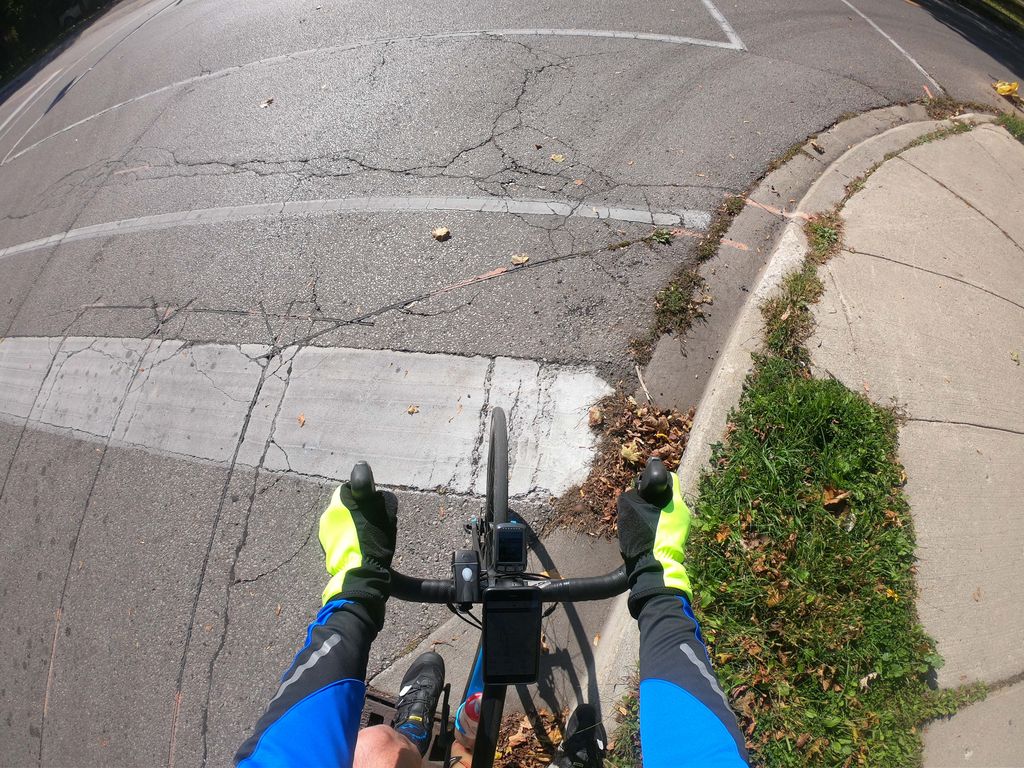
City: kitchener-waterloo